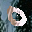
Label: 0